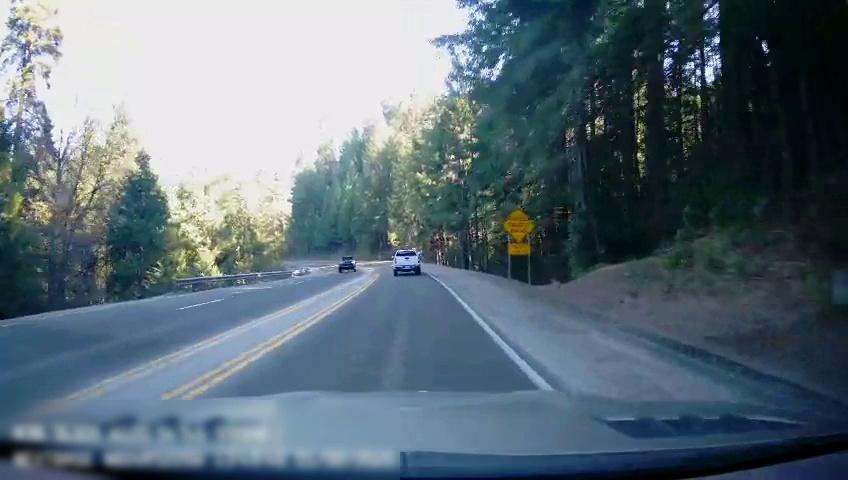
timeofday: Day
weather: Sunny
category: Drivable Space
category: Vehicles | SUV
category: Vehicles | Truck
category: Lanes | Alternate Lane
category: Lanes | Current Lane
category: Lanes | Current Lane
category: Lanes | Opposite Lane
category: Lanes | Opposite Lane
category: Lanes | Opposite Lane
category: Traffic | Signs
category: Traffic | Signs